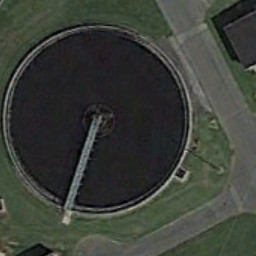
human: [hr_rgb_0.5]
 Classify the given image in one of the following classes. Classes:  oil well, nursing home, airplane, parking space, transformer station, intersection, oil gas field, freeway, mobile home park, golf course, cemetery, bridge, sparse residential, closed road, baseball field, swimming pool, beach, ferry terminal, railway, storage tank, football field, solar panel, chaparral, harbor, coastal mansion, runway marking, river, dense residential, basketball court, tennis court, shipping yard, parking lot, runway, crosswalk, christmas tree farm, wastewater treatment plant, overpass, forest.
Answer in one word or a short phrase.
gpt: wastewater treatment plant